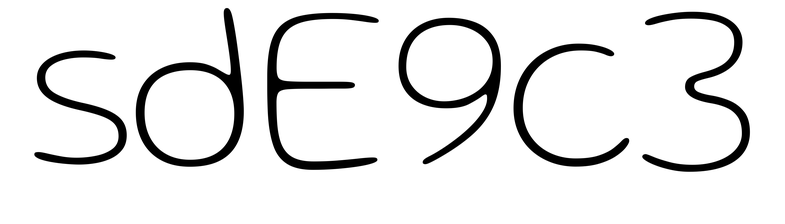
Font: Gluten_Thin